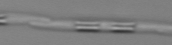
Label: Pseudo-nitzschia